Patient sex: F
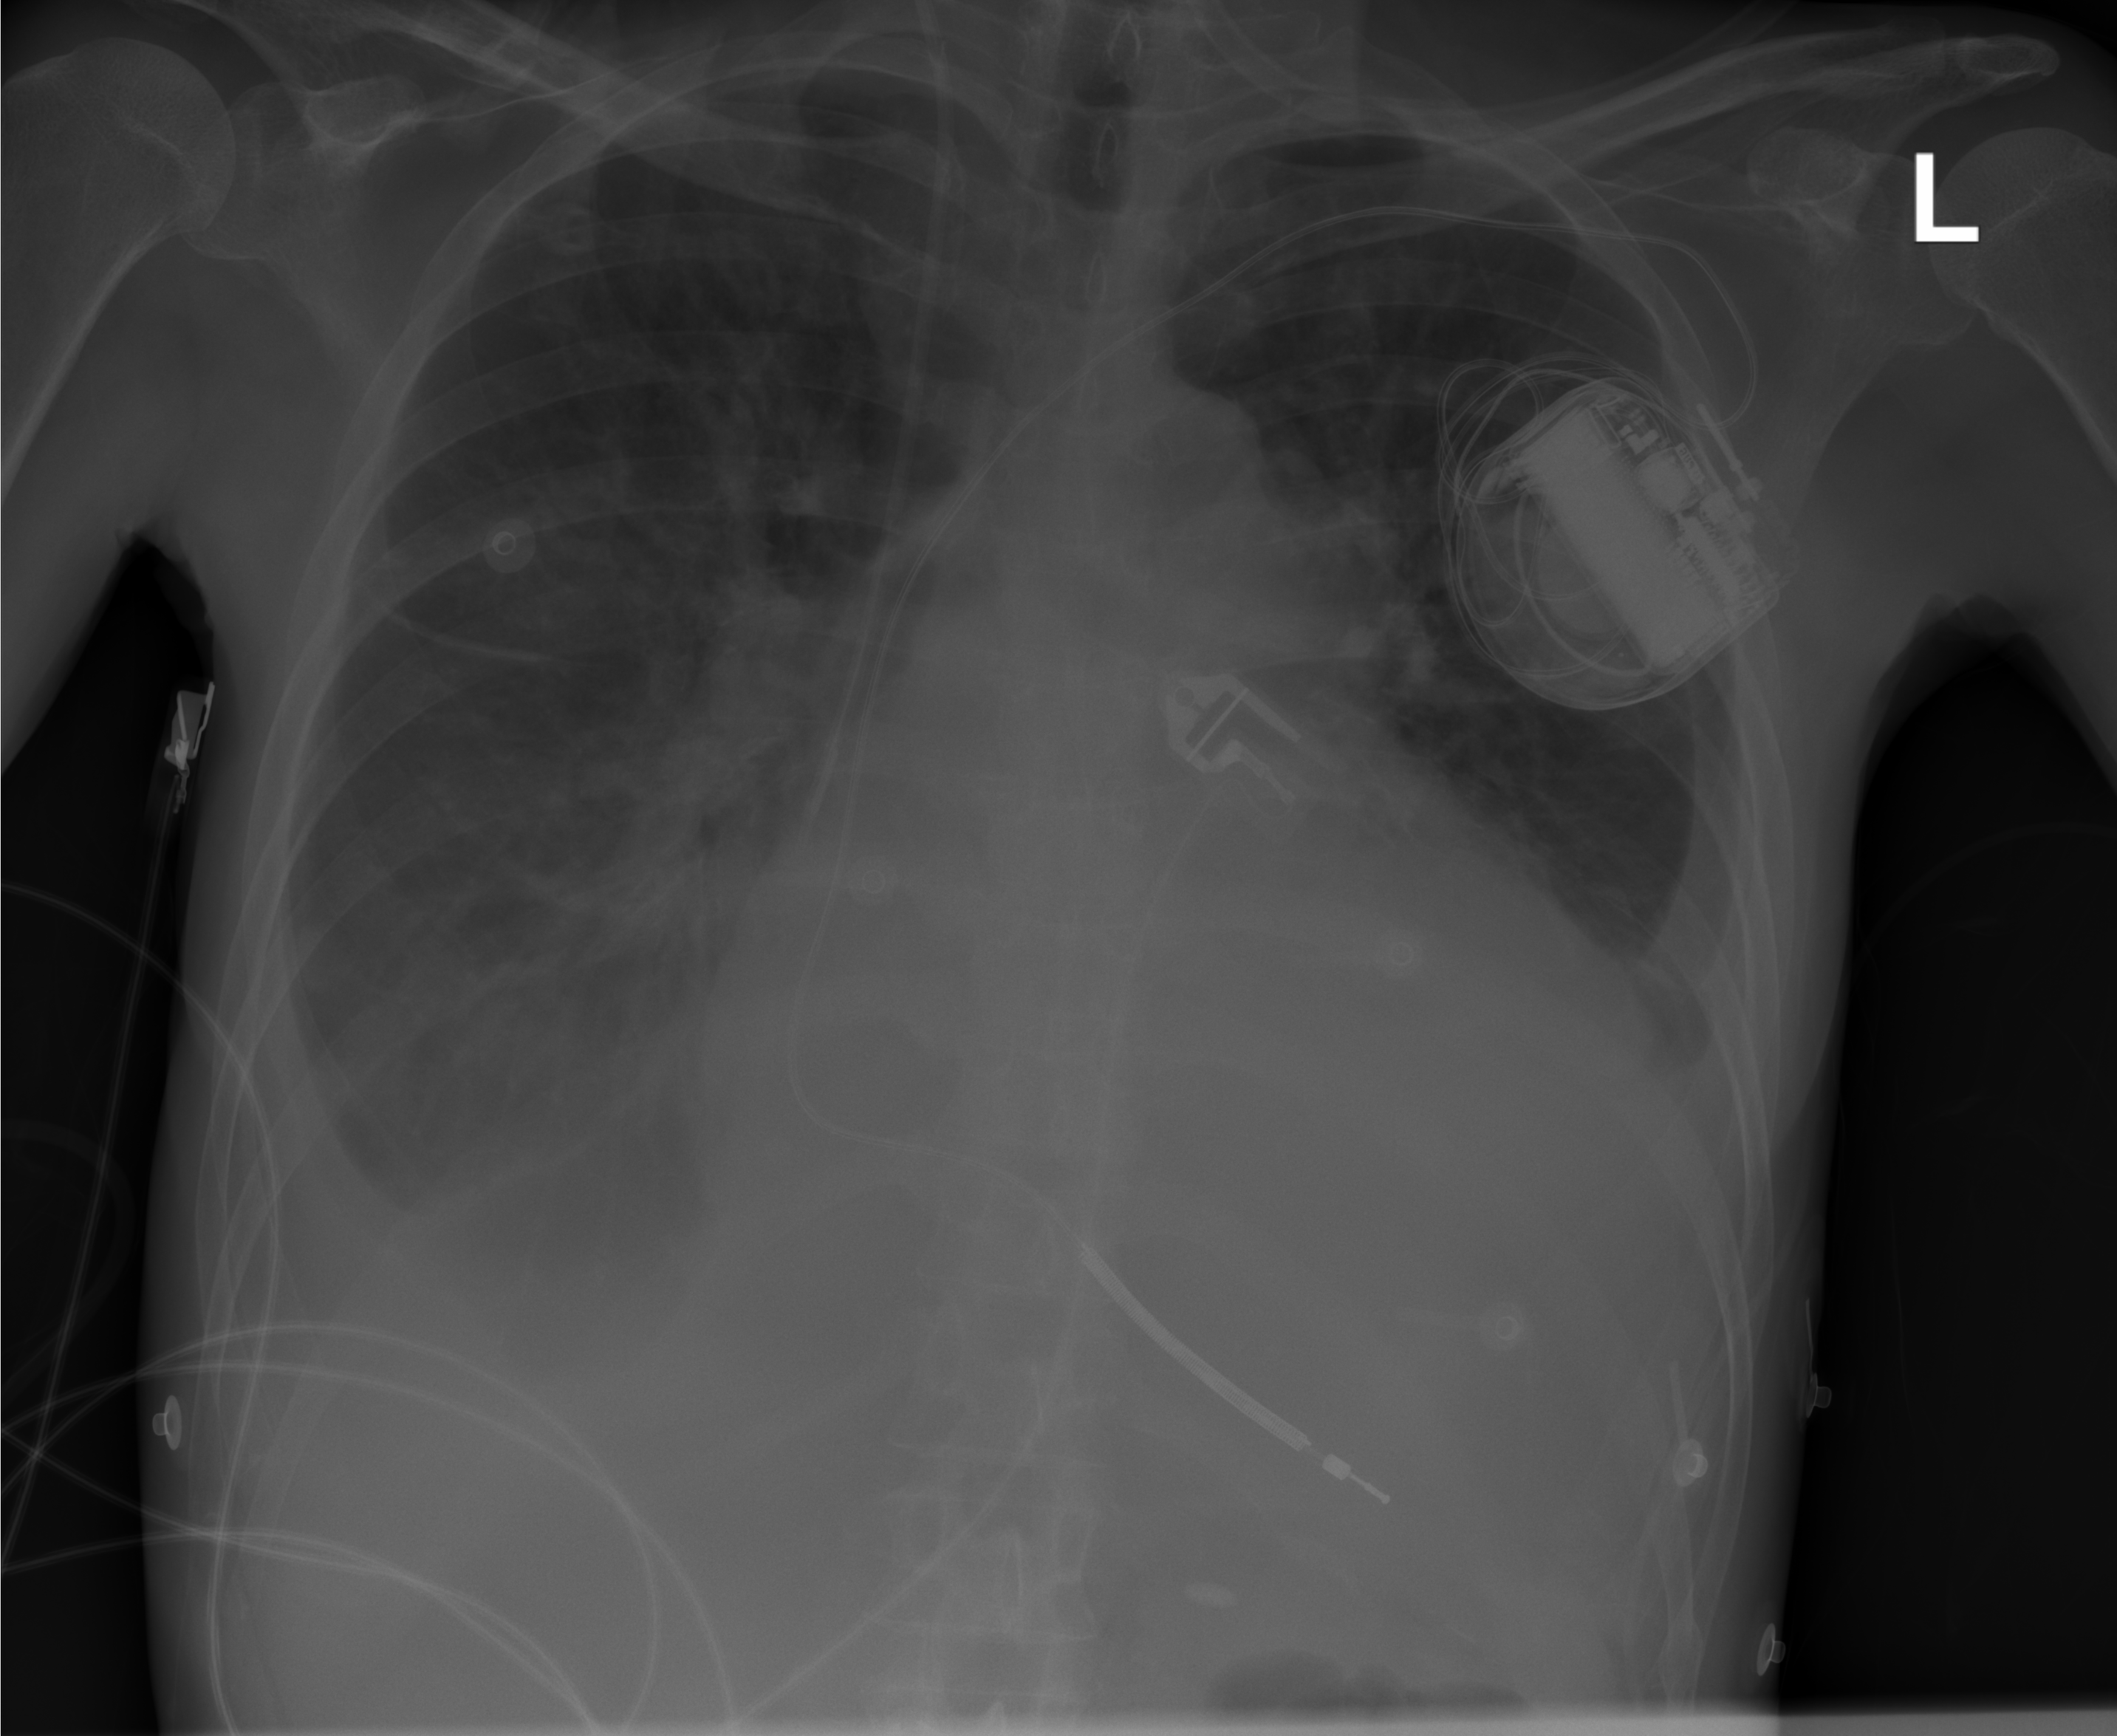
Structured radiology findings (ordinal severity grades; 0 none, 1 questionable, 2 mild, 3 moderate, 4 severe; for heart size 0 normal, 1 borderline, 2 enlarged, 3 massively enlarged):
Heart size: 2
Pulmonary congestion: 1
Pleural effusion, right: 2
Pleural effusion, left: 2
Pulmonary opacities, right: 0
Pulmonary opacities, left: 0
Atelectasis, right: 2
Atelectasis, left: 2